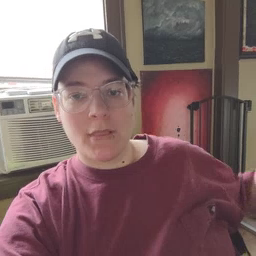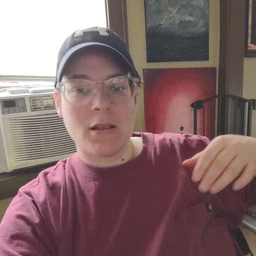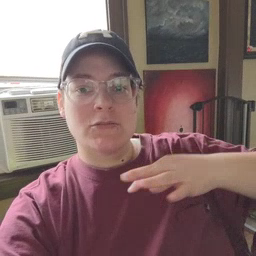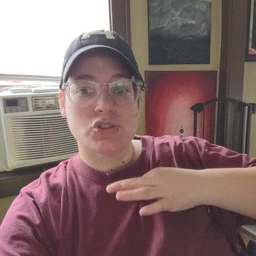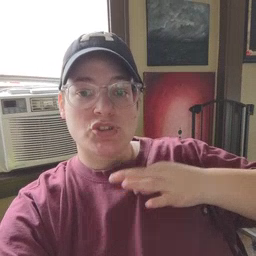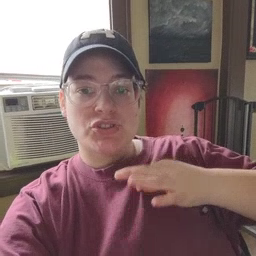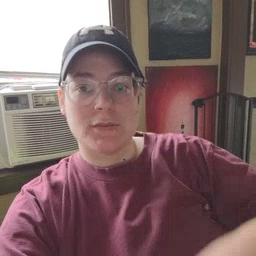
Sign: shirt